Question: I am using 'Android Studio Arctic Fox(2020.3.1)'.
I've been having some trouble with handler.java
Most of the errors are
'android.annotation.NonNull' is not public in 'android.annotation'. Cannot be accessed from an outside package
I've tried to fix android with androidx. but I don't know why this error occurs. please help me.

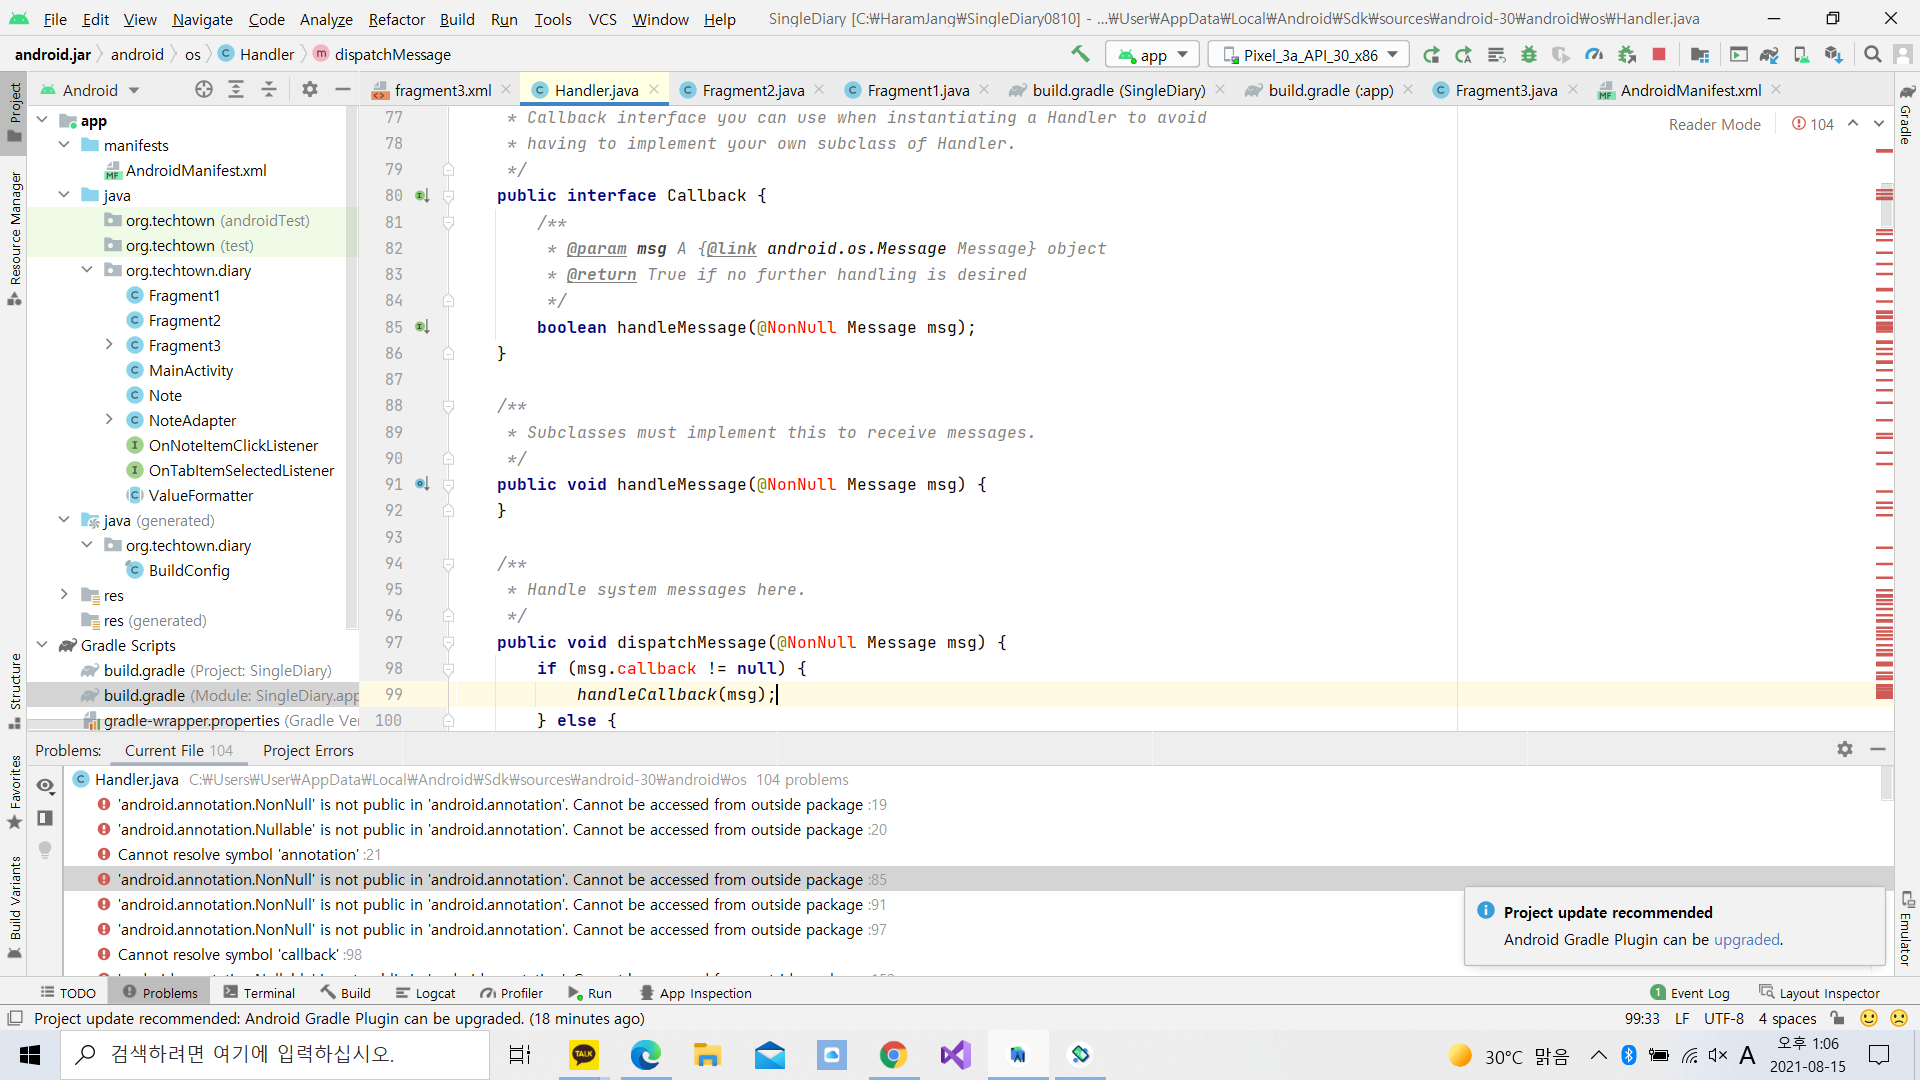
Answer: ### that's not important!
you will get these kinds of errors when navigating android source.
that won't affect your android project and everything will be compiled successfully ✔️